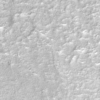
Label: not_dusty